Interaction volume radius: 10 \u00c5
Interaction volume height: 20 \u00c5
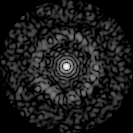
Disorder parameter: 0.8469